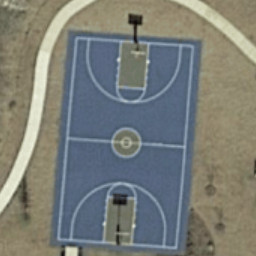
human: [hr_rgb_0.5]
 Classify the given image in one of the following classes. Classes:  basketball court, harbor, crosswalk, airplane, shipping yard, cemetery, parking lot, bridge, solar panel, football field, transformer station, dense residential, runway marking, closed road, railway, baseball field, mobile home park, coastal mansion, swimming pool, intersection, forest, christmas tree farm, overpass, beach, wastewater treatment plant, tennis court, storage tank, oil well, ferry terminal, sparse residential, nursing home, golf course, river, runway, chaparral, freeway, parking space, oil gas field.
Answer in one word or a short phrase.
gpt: basketball court